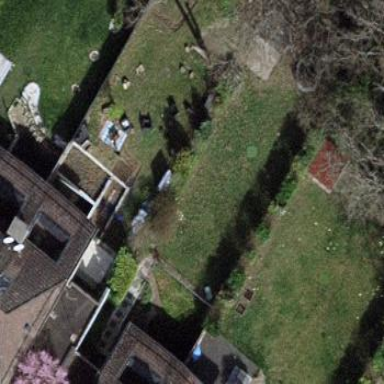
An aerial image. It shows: Garden surrounded by fence.